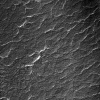
Atmospheric dust classification: not_dusty